Question: I'm using 'MagicalRecord' to create an 'NSFetchedResultsController' for a table.
I've got 'NSManagedObjects' that contain groups of people, here are two examples:
'''
ContactGroup *everyoneContactGroup = [ContactGroup findFirstByAttribute:@"groupId" withValue:@"<GROUPID>"];
if (!everyoneContactGroup) {
everyoneContactGroup = [ContactGroup createEntity];
[everyoneContactGroup setGroupId:@"<GROUPID>"];
[everyoneContactGroup setGroupName:@"Everyone"];
[everyoneContactGroup setGroupSortOrder:@1]; // sort order within section
[everyoneContactGroup setGroupType:@1];
[everyoneContactGroup setGroupTypeName:@"Smart Groups"];
[everyoneContactGroup setGroupTypeSortOrder:@0]; // sort order for groups
}
ContactGroup *closeFriendsContactGroup = [ContactGroup findFirstByAttribute:@"groupId" withValue:@"<GROUPIDCLOSEFRIENDS>"];
if (!closeFriendsContactGroup) {
closeFriendsContactGroup = [ContactGroup createEntity];
[closeFriendsContactGroup setGroupId:@"<GROUPIDCLOSEFRIENDS>"];
[closeFriendsContactGroup setGroupName:@"Close Friends"];
[closeFriendsContactGroup setGroupSortOrder:@2];
[closeFriendsContactGroup setGroupType:@2];
[closeFriendsContactGroup setGroupTypeName:@"Custom Groups"];
[closeFriendsContactGroup setGroupTypeSortOrder:@10];
}
ContactGroup *familyContactGroup = [ContactGroup findFirstByAttribute:@"groupId" withValue:@"<GROUPIDFAMILY>"];
if (!familyContactGroup) {
familyContactGroup = [ContactGroup createEntity];
[familyContactGroup setGroupId:@"<GROUPIDFAMILY>"];
[familyContactGroup setGroupName:@"Family"];
[familyContactGroup setGroupSortOrder:@1];
[familyContactGroup setGroupType:@2];
[familyContactGroup setGroupTypeName:@"Custom Groups"];
[familyContactGroup setGroupTypeSortOrder:@10];
}
'''
The above should show up as follows:

As you can see, the contact group "Everyone" should be grouped into a section of its own and should appear as the first group in the order of the groups.
The second and third contact group above should be grouped into a section together and this section should appear below the other section with one group in it. Inside this group ("Custom Groups") each contact group should be sorted by their 'groupSortOrder'.
Here's my NSFetchedResultsController code:
'''
- (NSFetchedResultsController *)fetchedResultsController {
if (!fetchedResultsController) {
fetchedResultsController = [ContactGroup fetchAllSortedBy:@"groupTypeSortOrder,groupSortOrder"
ascending:YES
withPredicate:nil
groupBy:@"groupTypeName"
delegate:self];
}
return fetchedResultsController;
}
'''
I have tried various combinations but cannot get the sort order both for each table view section (group of contact groups) and within each table view section. I know you can add comma-delimited sort attributes, but I just cannot get the combination right. Anyone know if it's possible to achieve what I want with MagicalRecord or do I have to roll some non-MR code .
Thanks in advance for any input and help!
Here's the SQL being generated by Core Data:
'''
CoreData: sql:
SELECT 0, t0.Z_PK, t0.Z_OPT, t0.ZGROUPID, t0.ZGROUPNAME, t0.ZGROUPSORTORDER,
t0.ZGROUPTYPE, t0.ZGROUPTYPENAME, t0.ZGROUPTYPESORTORDER
FROM ZTCONTACTGROUP t0
ORDER BY t0.ZGROUPTYPESORTORDER, t0.ZGROUPSORTORDER
'''
So I have tried with grouping by 'groupTypeSortOrder' and it works correctly now. However, not I cannot get the section name to appear correctly as it will appear with the numbers for 'groupTypeSortOrder' instead. Any ideas?
'''
- (NSFetchedResultsController *)fetchedResultsController {
if (!fetchedResultsController) {
fetchedResultsController = [ContactGroup fetchAllSortedBy:@"groupTypeSortOrder,groupSortOrder"
ascending:YES
withPredicate:nil
groupBy:@"groupTypeSortOrder"
delegate:self];
}
return fetchedResultsController;
}
'''
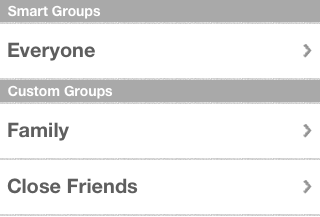
Answer: I haven't worked with MagicalRecord yet, but I assume that the 'groupBy:' parameter corresponds to the 'sectionNameKeyPath:' parameter of 'NSFetchedResultsController'.
If a key is specified as 'sectionNameKeyPath', then the fetch request must have a first sort descriptor using the same key (or a key generating the same relative ordering).
Therefore, using as first sort key and as 'groupBy:' parameter is the correct way.
Now, to display the group names instead of numbers as section headers, you can modify the 'titleForHeaderInSection' method, which normally looks like this:
'''
- (NSString *)tableView:(UITableView *)tableView titleForHeaderInSection:(NSInteger)section {
id <NSFetchedResultsSectionInfo> sectionInfo = [[self.controller sections] objectAtIndex:section];
return [sectionInfo name];
}
'''
But '[sectionInfo name]' is the value of the , because that has been specified as 'sectionNameKeyPath' (or 'groupBy'). If you modify the method like this:
'''
- (NSString *)tableView:(UITableView *)tableView titleForHeaderInSection:(NSInteger)section {
id <NSFetchedResultsSectionInfo> sectionInfo = [[self.controller sections] objectAtIndex:section];
return [[[sectionInfo objects] objectAtIndex:0] groupName];
}
'''
the attribute is displayed as section header instead.